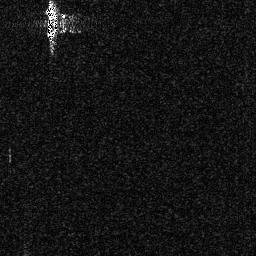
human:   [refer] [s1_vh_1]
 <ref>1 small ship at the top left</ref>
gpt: <box>[[17, 0, 22, 16, 0]]</box>